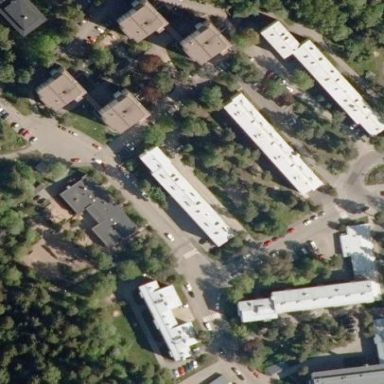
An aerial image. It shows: White apartment building.